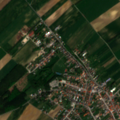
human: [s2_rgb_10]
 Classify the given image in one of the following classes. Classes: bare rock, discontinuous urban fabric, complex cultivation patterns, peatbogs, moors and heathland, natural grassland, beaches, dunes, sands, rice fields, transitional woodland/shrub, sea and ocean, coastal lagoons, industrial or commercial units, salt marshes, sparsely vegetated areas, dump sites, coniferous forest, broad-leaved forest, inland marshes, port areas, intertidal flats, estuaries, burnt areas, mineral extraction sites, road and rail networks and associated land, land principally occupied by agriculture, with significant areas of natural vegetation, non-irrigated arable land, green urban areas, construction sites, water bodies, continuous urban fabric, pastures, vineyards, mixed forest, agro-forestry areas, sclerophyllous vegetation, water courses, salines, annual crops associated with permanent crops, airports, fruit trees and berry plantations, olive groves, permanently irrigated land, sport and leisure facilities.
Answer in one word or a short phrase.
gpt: discontinuous urban fabric, non-irrigated arable land